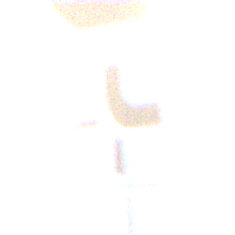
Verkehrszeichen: VerlaufVorfahrtsstrasse4
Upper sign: Stop
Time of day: SunriseSunset
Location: Outdoor (Suburban)
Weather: PartlyCloudy
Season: NotSpecified
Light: Natural